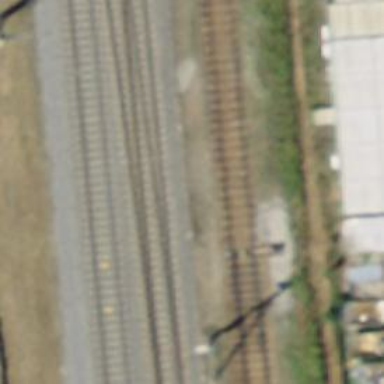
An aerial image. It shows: Railway switch.